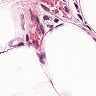
Metastatic tissue present: no